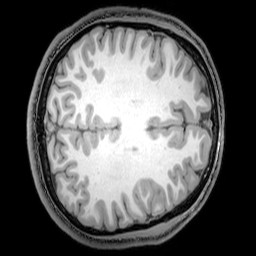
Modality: T1w
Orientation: axial
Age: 22
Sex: male
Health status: healthy
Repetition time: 0.081 s
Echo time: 0.037 s